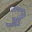
Label: 3